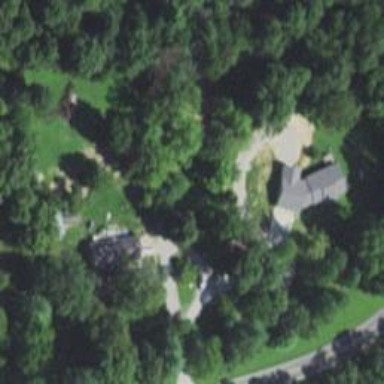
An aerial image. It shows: Driveway leading to service road.